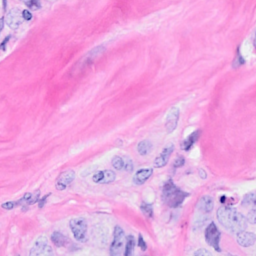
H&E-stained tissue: Breast